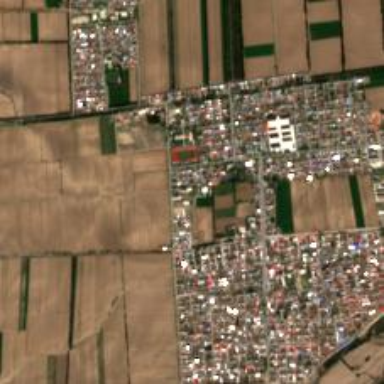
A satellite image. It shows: Ethnic township within town.